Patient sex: M
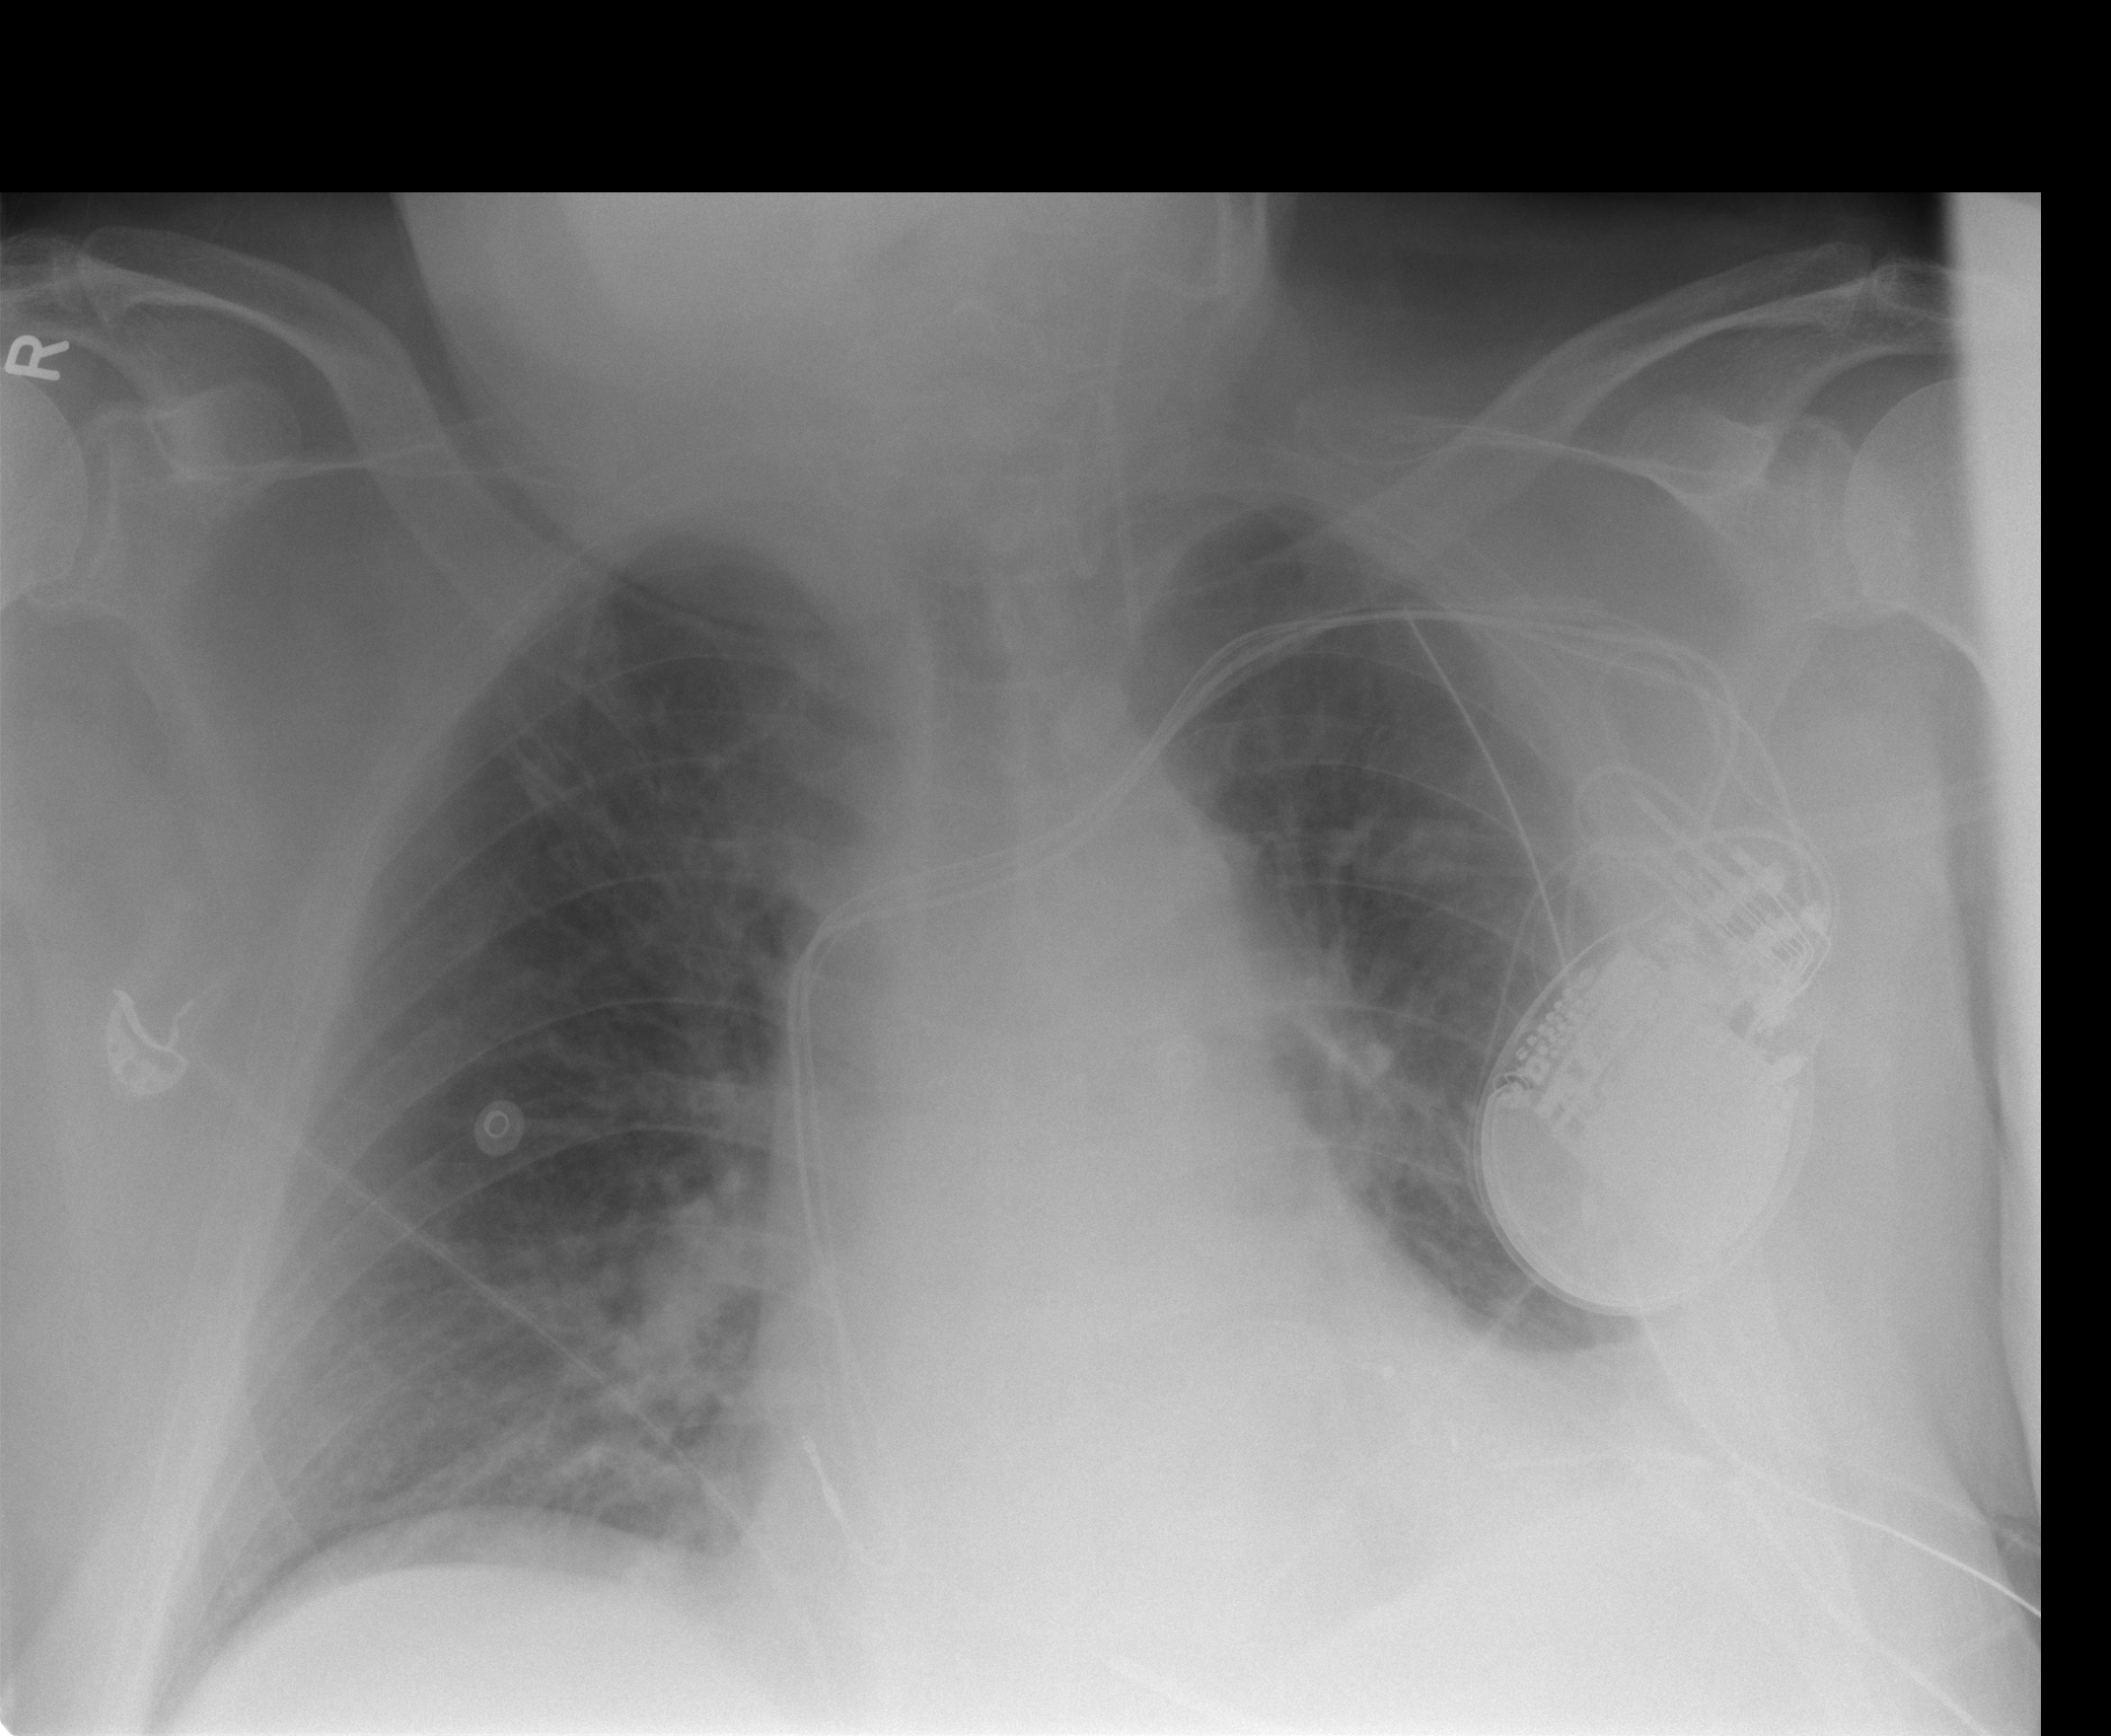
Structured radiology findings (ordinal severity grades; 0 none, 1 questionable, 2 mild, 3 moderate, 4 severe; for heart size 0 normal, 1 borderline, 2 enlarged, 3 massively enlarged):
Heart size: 0
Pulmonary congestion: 2
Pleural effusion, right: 0
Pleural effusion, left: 2
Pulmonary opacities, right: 0
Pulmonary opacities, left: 0
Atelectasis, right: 2
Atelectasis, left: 2